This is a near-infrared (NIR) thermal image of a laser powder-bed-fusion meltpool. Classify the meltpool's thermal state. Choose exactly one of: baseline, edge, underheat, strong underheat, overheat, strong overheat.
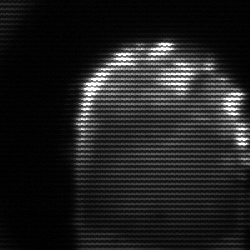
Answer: baseline